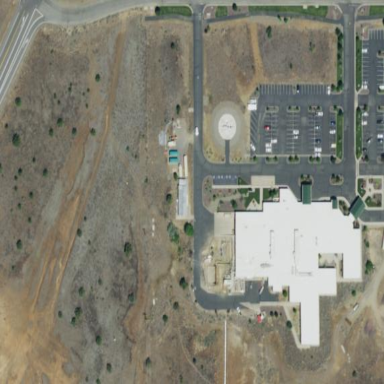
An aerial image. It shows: Healthcare facility identified as hospital.